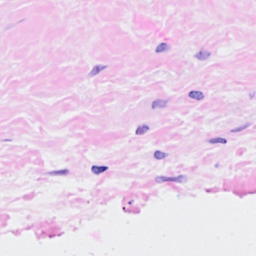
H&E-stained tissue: Breast